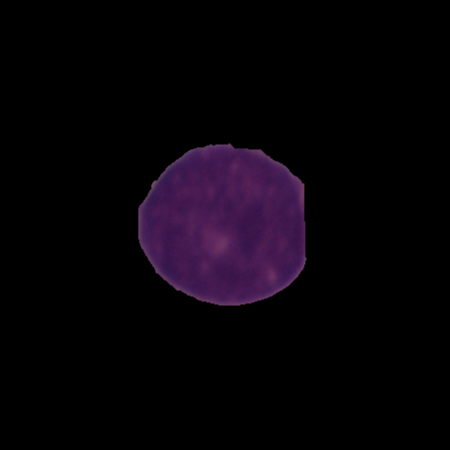
Label: cancer